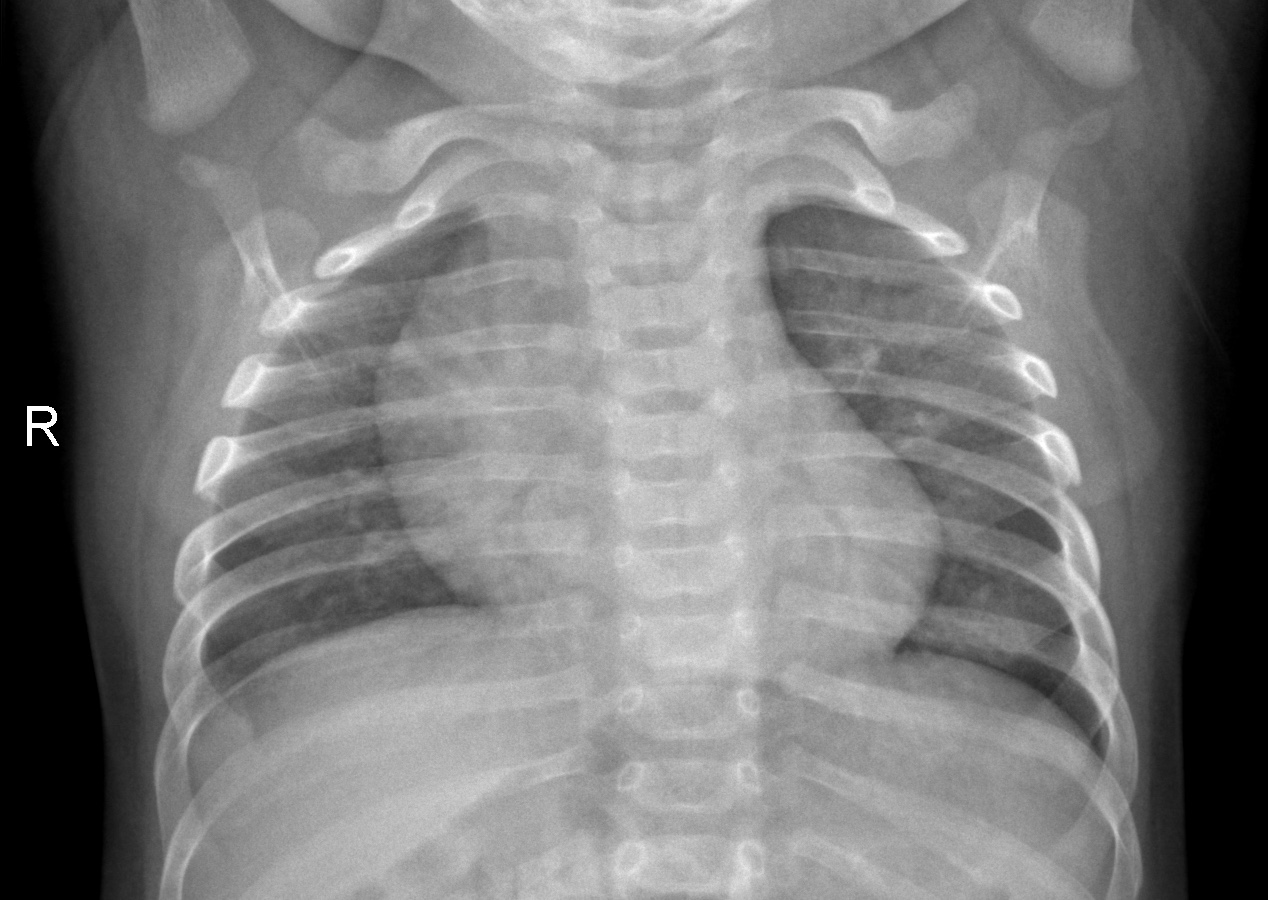
Diagnosis: NORMAL